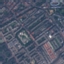
Label: Residential